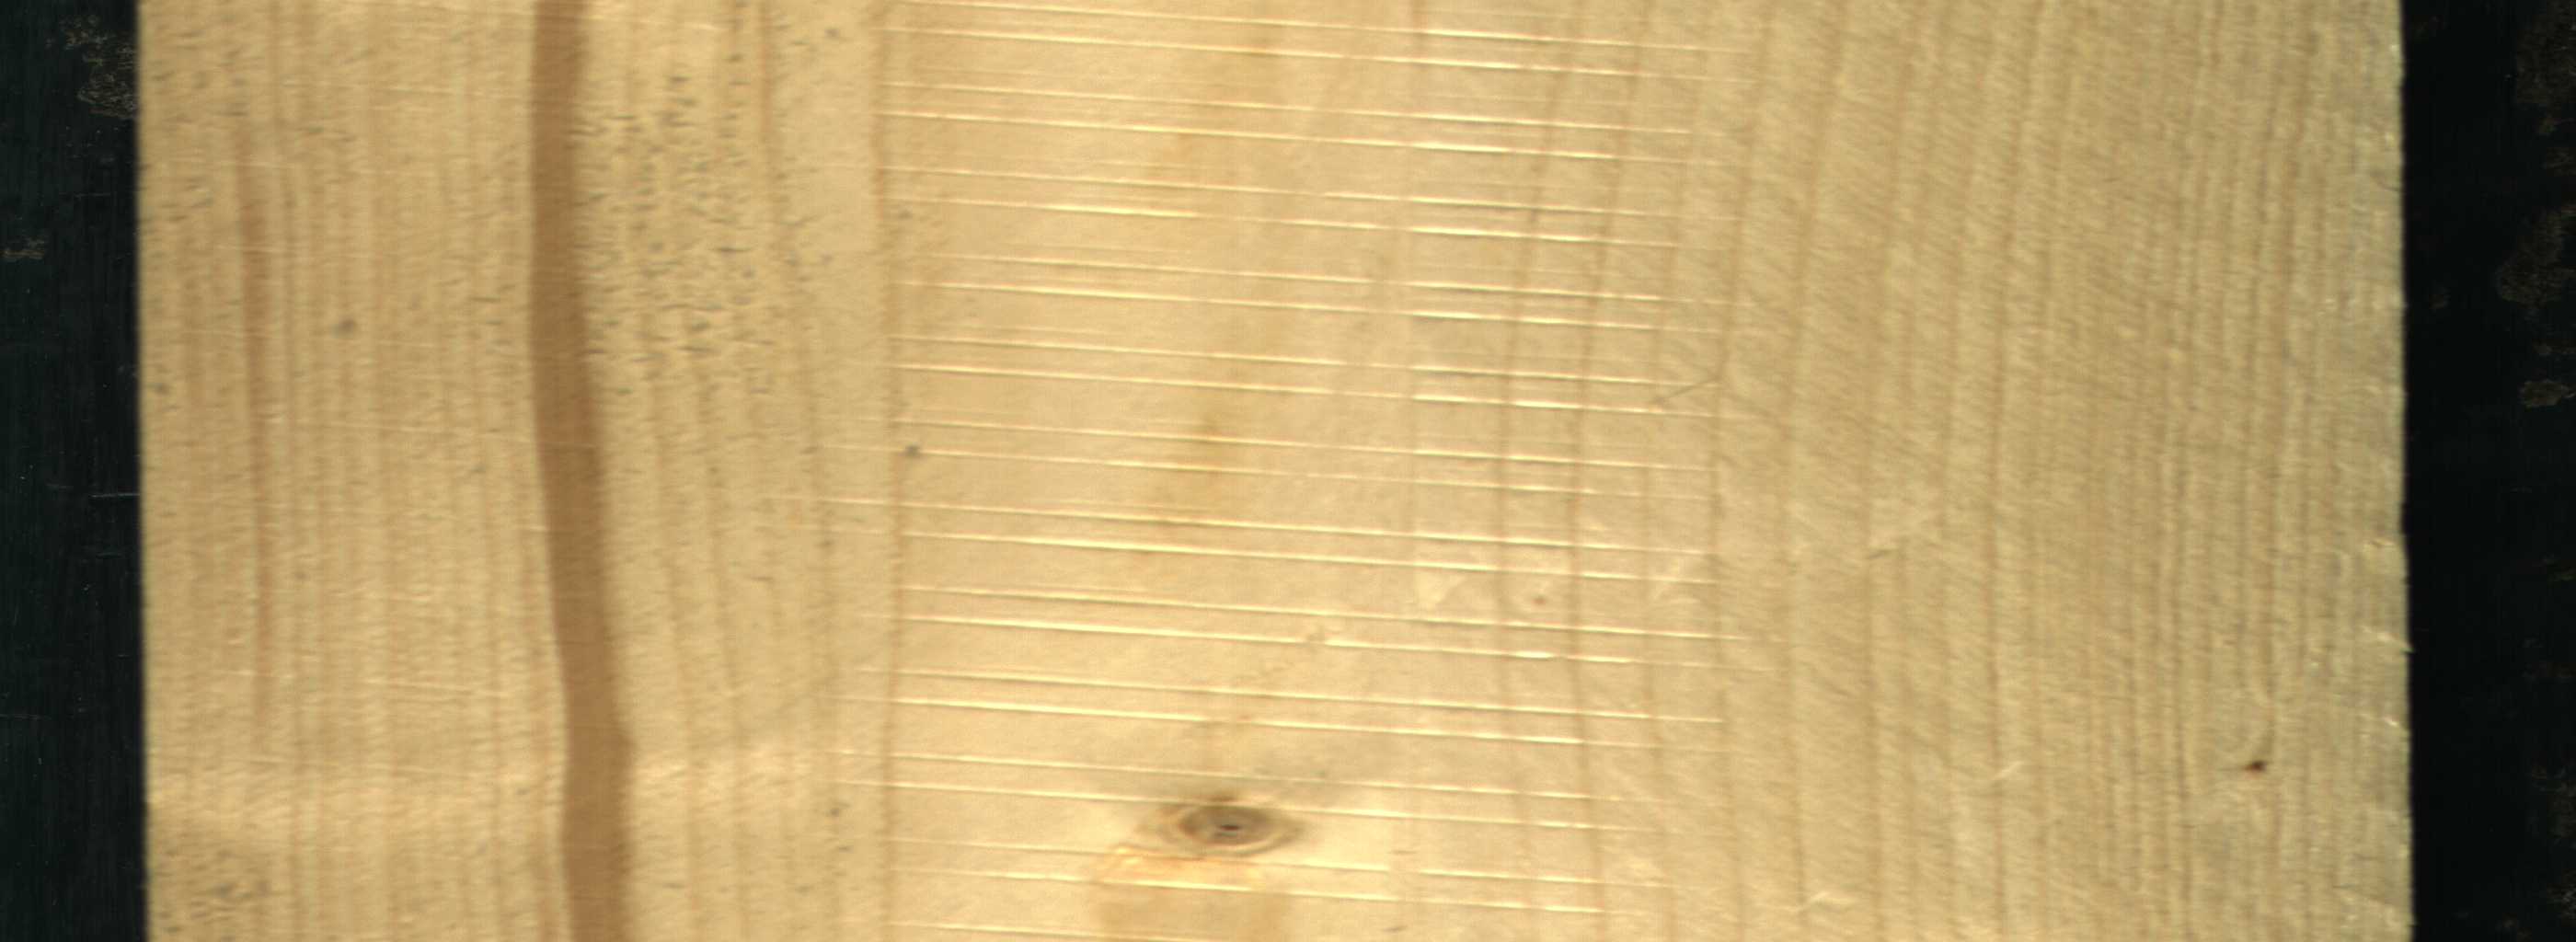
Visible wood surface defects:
Quartzity
Live_Knot